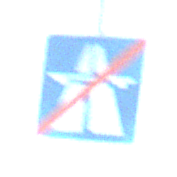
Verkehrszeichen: EndeAutbahn
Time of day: SunriseSunset
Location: Outdoor (Nature)
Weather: Clear
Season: Winter
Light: Natural